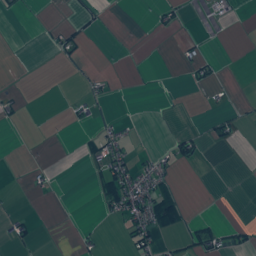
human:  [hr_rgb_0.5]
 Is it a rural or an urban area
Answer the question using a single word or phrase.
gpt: urban

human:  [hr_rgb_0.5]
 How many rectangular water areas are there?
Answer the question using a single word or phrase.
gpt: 12

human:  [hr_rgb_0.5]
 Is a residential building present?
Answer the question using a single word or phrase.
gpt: yes

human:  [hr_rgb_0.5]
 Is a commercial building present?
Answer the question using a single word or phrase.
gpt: yes

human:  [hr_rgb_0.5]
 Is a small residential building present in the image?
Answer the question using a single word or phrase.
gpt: yes

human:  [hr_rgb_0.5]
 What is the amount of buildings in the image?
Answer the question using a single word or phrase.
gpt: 701

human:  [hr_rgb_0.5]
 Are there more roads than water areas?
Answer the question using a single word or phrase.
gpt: yes

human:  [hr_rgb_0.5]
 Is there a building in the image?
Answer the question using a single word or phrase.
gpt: yes

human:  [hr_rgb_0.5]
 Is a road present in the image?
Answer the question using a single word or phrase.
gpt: yes

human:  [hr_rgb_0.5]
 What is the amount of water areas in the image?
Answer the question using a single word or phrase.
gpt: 35

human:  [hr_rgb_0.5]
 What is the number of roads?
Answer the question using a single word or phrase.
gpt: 109

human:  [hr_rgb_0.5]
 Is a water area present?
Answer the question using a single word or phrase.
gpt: yes

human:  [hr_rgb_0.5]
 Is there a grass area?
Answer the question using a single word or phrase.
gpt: yes

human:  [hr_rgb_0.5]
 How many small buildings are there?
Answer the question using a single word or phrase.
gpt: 690

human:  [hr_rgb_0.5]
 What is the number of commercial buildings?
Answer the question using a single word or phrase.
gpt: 6

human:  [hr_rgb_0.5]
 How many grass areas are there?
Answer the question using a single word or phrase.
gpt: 95

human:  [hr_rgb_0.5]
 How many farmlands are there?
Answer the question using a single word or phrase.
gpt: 77

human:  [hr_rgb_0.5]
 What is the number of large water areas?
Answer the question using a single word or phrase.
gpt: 7

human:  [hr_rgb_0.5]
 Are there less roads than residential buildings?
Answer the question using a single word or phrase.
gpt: yes

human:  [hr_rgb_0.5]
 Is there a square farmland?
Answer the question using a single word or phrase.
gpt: no

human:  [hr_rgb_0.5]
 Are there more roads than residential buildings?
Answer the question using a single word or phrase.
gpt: no

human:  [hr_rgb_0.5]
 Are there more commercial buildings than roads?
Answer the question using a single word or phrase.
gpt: no

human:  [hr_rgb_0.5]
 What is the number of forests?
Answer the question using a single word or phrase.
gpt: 30

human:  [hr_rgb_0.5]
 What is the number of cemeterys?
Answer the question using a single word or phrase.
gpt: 2

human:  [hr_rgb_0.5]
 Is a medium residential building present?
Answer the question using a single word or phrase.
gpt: yes

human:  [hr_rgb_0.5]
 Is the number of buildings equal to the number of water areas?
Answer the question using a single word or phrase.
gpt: no

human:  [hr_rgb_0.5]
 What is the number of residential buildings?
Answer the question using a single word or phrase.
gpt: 690

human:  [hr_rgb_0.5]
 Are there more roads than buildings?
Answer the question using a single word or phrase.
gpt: no

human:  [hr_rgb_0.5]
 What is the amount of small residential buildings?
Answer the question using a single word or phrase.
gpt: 681

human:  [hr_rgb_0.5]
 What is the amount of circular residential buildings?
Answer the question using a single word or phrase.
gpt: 1

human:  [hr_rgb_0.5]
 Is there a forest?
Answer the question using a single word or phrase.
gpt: yes

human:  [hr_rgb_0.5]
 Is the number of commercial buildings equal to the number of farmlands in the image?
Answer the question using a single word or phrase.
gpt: no

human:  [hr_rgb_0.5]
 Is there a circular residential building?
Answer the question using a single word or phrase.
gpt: yes

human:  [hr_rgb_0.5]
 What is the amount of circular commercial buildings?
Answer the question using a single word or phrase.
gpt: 0

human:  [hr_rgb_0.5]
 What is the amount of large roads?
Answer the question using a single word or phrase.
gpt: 0

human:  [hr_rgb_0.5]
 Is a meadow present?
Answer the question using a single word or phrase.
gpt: yes

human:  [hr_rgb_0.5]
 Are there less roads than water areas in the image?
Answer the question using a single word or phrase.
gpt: no

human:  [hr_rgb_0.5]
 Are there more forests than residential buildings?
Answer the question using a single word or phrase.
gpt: no

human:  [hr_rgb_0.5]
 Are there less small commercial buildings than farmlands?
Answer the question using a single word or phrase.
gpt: yes

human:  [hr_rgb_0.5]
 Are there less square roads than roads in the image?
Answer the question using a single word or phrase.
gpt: yes

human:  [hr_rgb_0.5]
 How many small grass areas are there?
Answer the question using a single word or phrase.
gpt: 19

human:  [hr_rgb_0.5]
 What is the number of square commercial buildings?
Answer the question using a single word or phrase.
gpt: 440

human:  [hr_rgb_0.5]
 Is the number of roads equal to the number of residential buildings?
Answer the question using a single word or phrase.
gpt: no

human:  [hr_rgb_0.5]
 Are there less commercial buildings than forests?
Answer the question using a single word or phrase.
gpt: yes

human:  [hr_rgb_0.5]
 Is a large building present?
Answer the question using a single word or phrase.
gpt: no

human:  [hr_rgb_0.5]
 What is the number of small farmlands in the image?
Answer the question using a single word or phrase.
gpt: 0

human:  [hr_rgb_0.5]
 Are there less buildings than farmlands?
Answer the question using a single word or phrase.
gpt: no

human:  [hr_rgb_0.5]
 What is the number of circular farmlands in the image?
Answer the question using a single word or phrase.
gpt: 0

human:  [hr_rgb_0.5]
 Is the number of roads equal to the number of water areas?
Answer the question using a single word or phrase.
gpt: no

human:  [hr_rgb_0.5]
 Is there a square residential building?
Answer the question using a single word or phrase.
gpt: yes

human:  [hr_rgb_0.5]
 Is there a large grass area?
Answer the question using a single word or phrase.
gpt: yes

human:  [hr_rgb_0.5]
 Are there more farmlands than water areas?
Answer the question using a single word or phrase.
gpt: yes

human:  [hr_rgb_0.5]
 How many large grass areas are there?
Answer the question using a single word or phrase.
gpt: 55

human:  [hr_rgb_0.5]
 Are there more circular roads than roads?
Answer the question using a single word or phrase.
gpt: no

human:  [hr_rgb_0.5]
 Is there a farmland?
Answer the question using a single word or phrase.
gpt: yes

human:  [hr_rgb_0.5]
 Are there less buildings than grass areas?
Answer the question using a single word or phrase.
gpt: no

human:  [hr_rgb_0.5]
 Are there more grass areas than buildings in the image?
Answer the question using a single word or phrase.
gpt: no

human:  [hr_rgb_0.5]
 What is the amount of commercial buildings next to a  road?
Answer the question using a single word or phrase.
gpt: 6

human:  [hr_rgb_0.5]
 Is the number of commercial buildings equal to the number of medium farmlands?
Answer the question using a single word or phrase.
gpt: no

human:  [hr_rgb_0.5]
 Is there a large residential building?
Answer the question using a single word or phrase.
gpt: no

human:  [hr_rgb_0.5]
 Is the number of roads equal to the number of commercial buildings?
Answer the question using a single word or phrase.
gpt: no

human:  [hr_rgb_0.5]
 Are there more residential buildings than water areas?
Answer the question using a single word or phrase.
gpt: yes

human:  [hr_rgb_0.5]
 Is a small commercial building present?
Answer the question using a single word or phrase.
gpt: yes

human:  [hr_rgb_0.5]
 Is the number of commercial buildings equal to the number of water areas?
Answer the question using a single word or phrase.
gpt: no